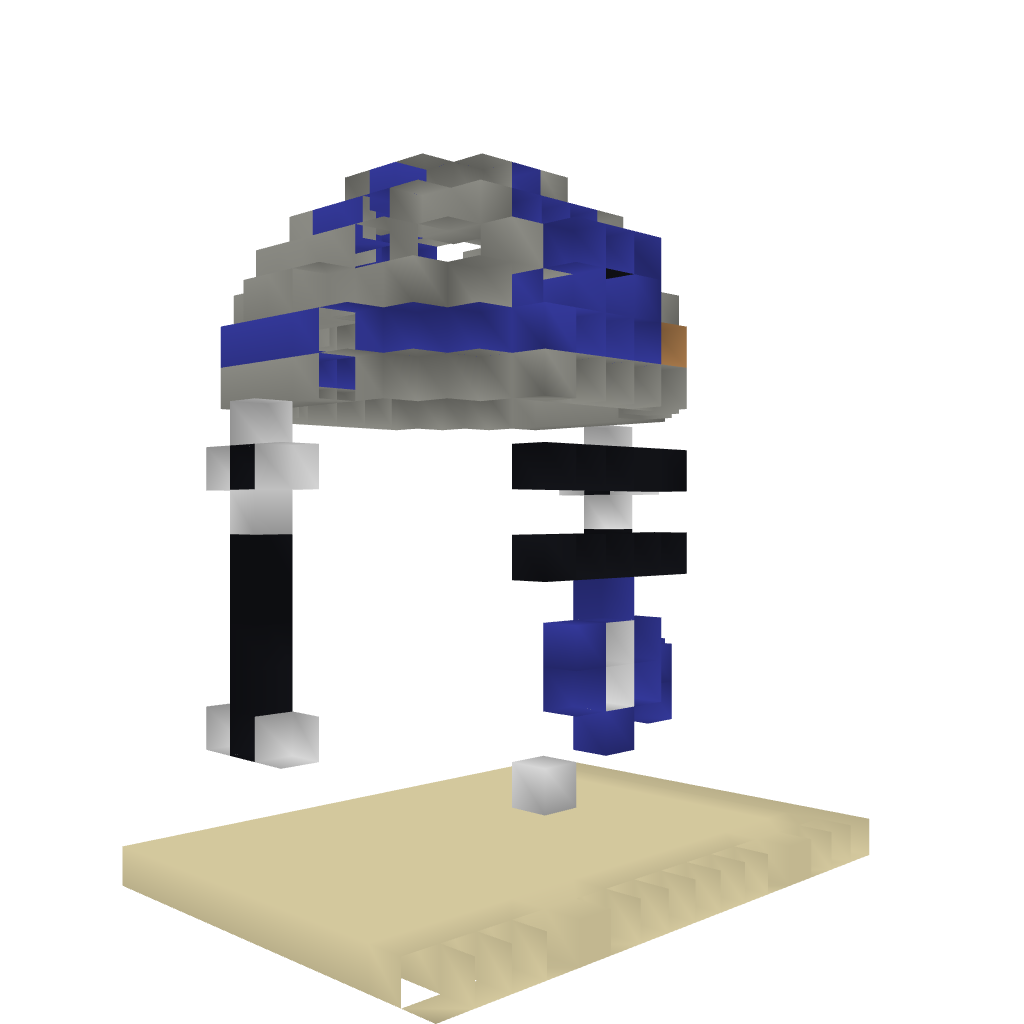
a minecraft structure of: R2D2 v1